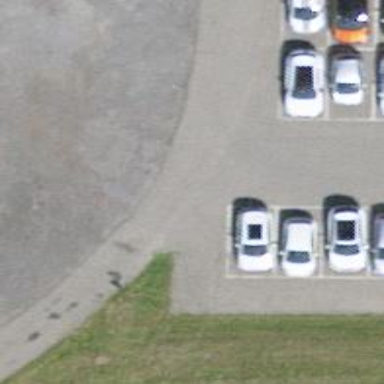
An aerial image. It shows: Asphalt parking aisle off service road.